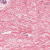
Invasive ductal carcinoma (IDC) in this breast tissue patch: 0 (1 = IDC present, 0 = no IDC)